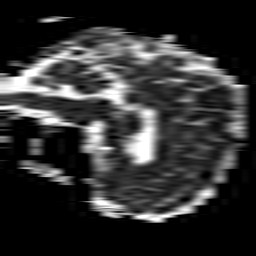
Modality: ADC
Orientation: sagittal
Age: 56
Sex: male
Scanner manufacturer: philips
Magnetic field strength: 1.5 T
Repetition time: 3.267 s
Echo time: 0.06922 s